Interaction volume radius: 5 \u00c5
Interaction volume height: 15 \u00c5
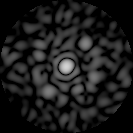
Disorder parameter: 0.7779